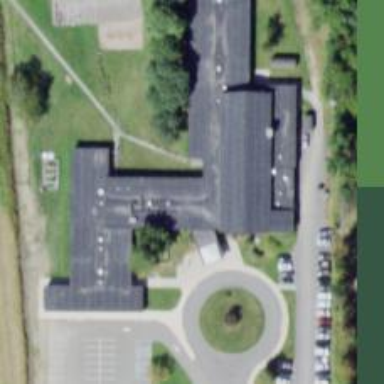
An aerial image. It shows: School.